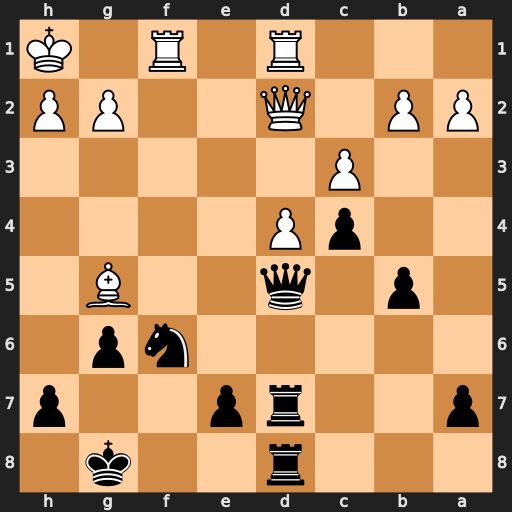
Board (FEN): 3r2k1/p2rp2p/5np1/1p1q2B1/2pP4/2P5/PP1Q2PP/3R1R1K
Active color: b
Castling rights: -
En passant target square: -
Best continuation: Ne4 Qe3 Nxg5